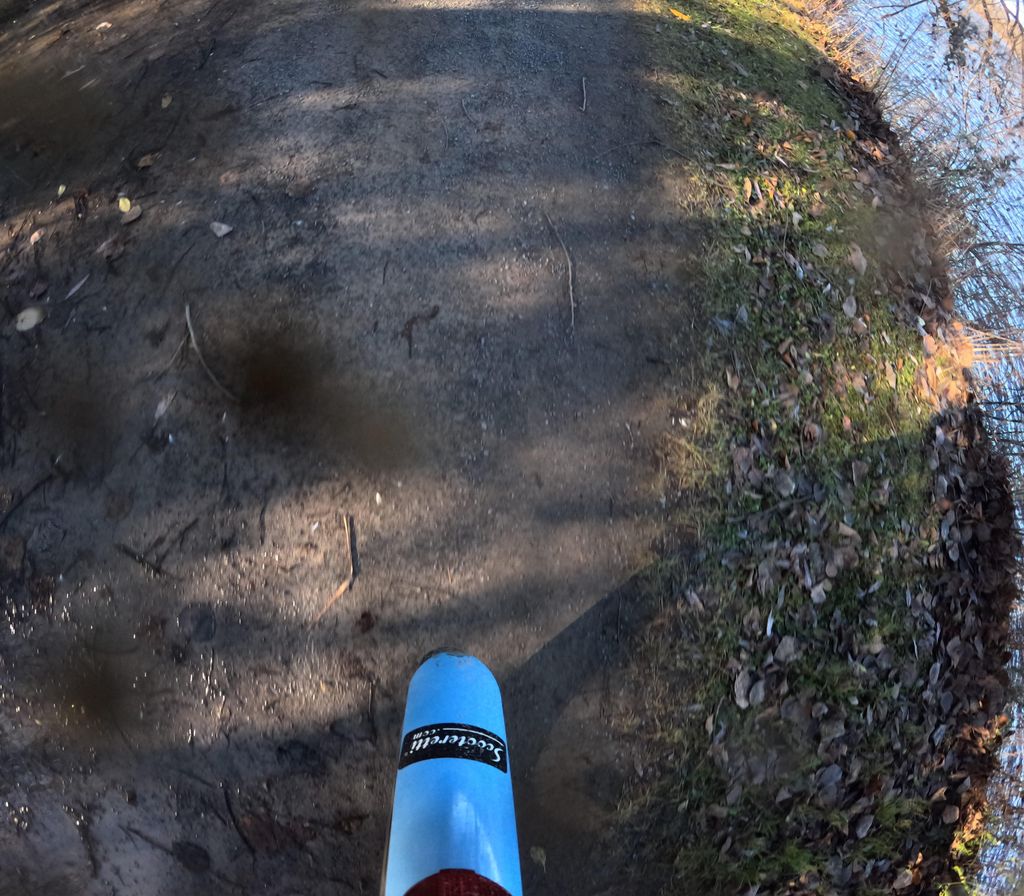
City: ottawa-gatineau